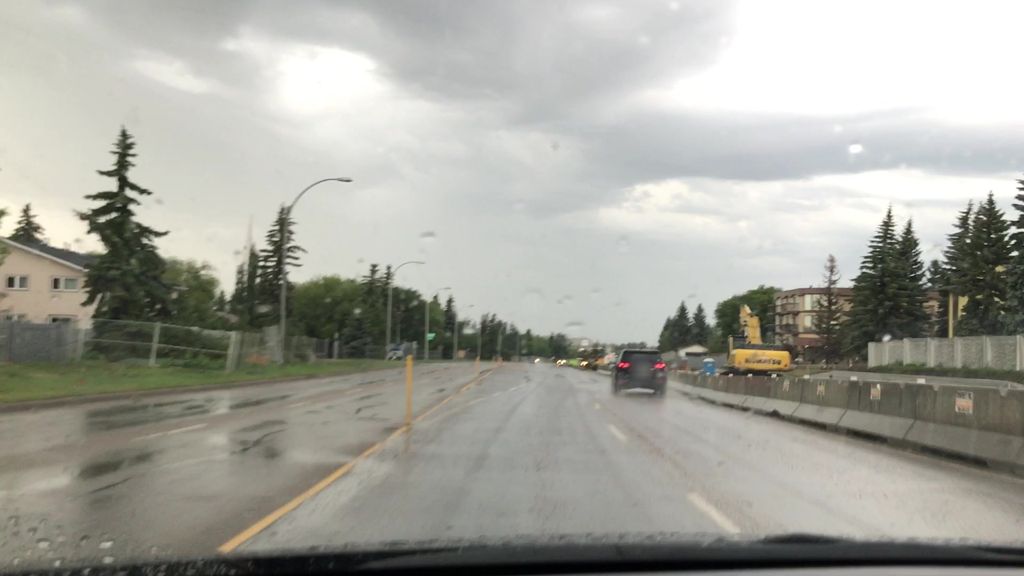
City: edmonton